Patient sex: F
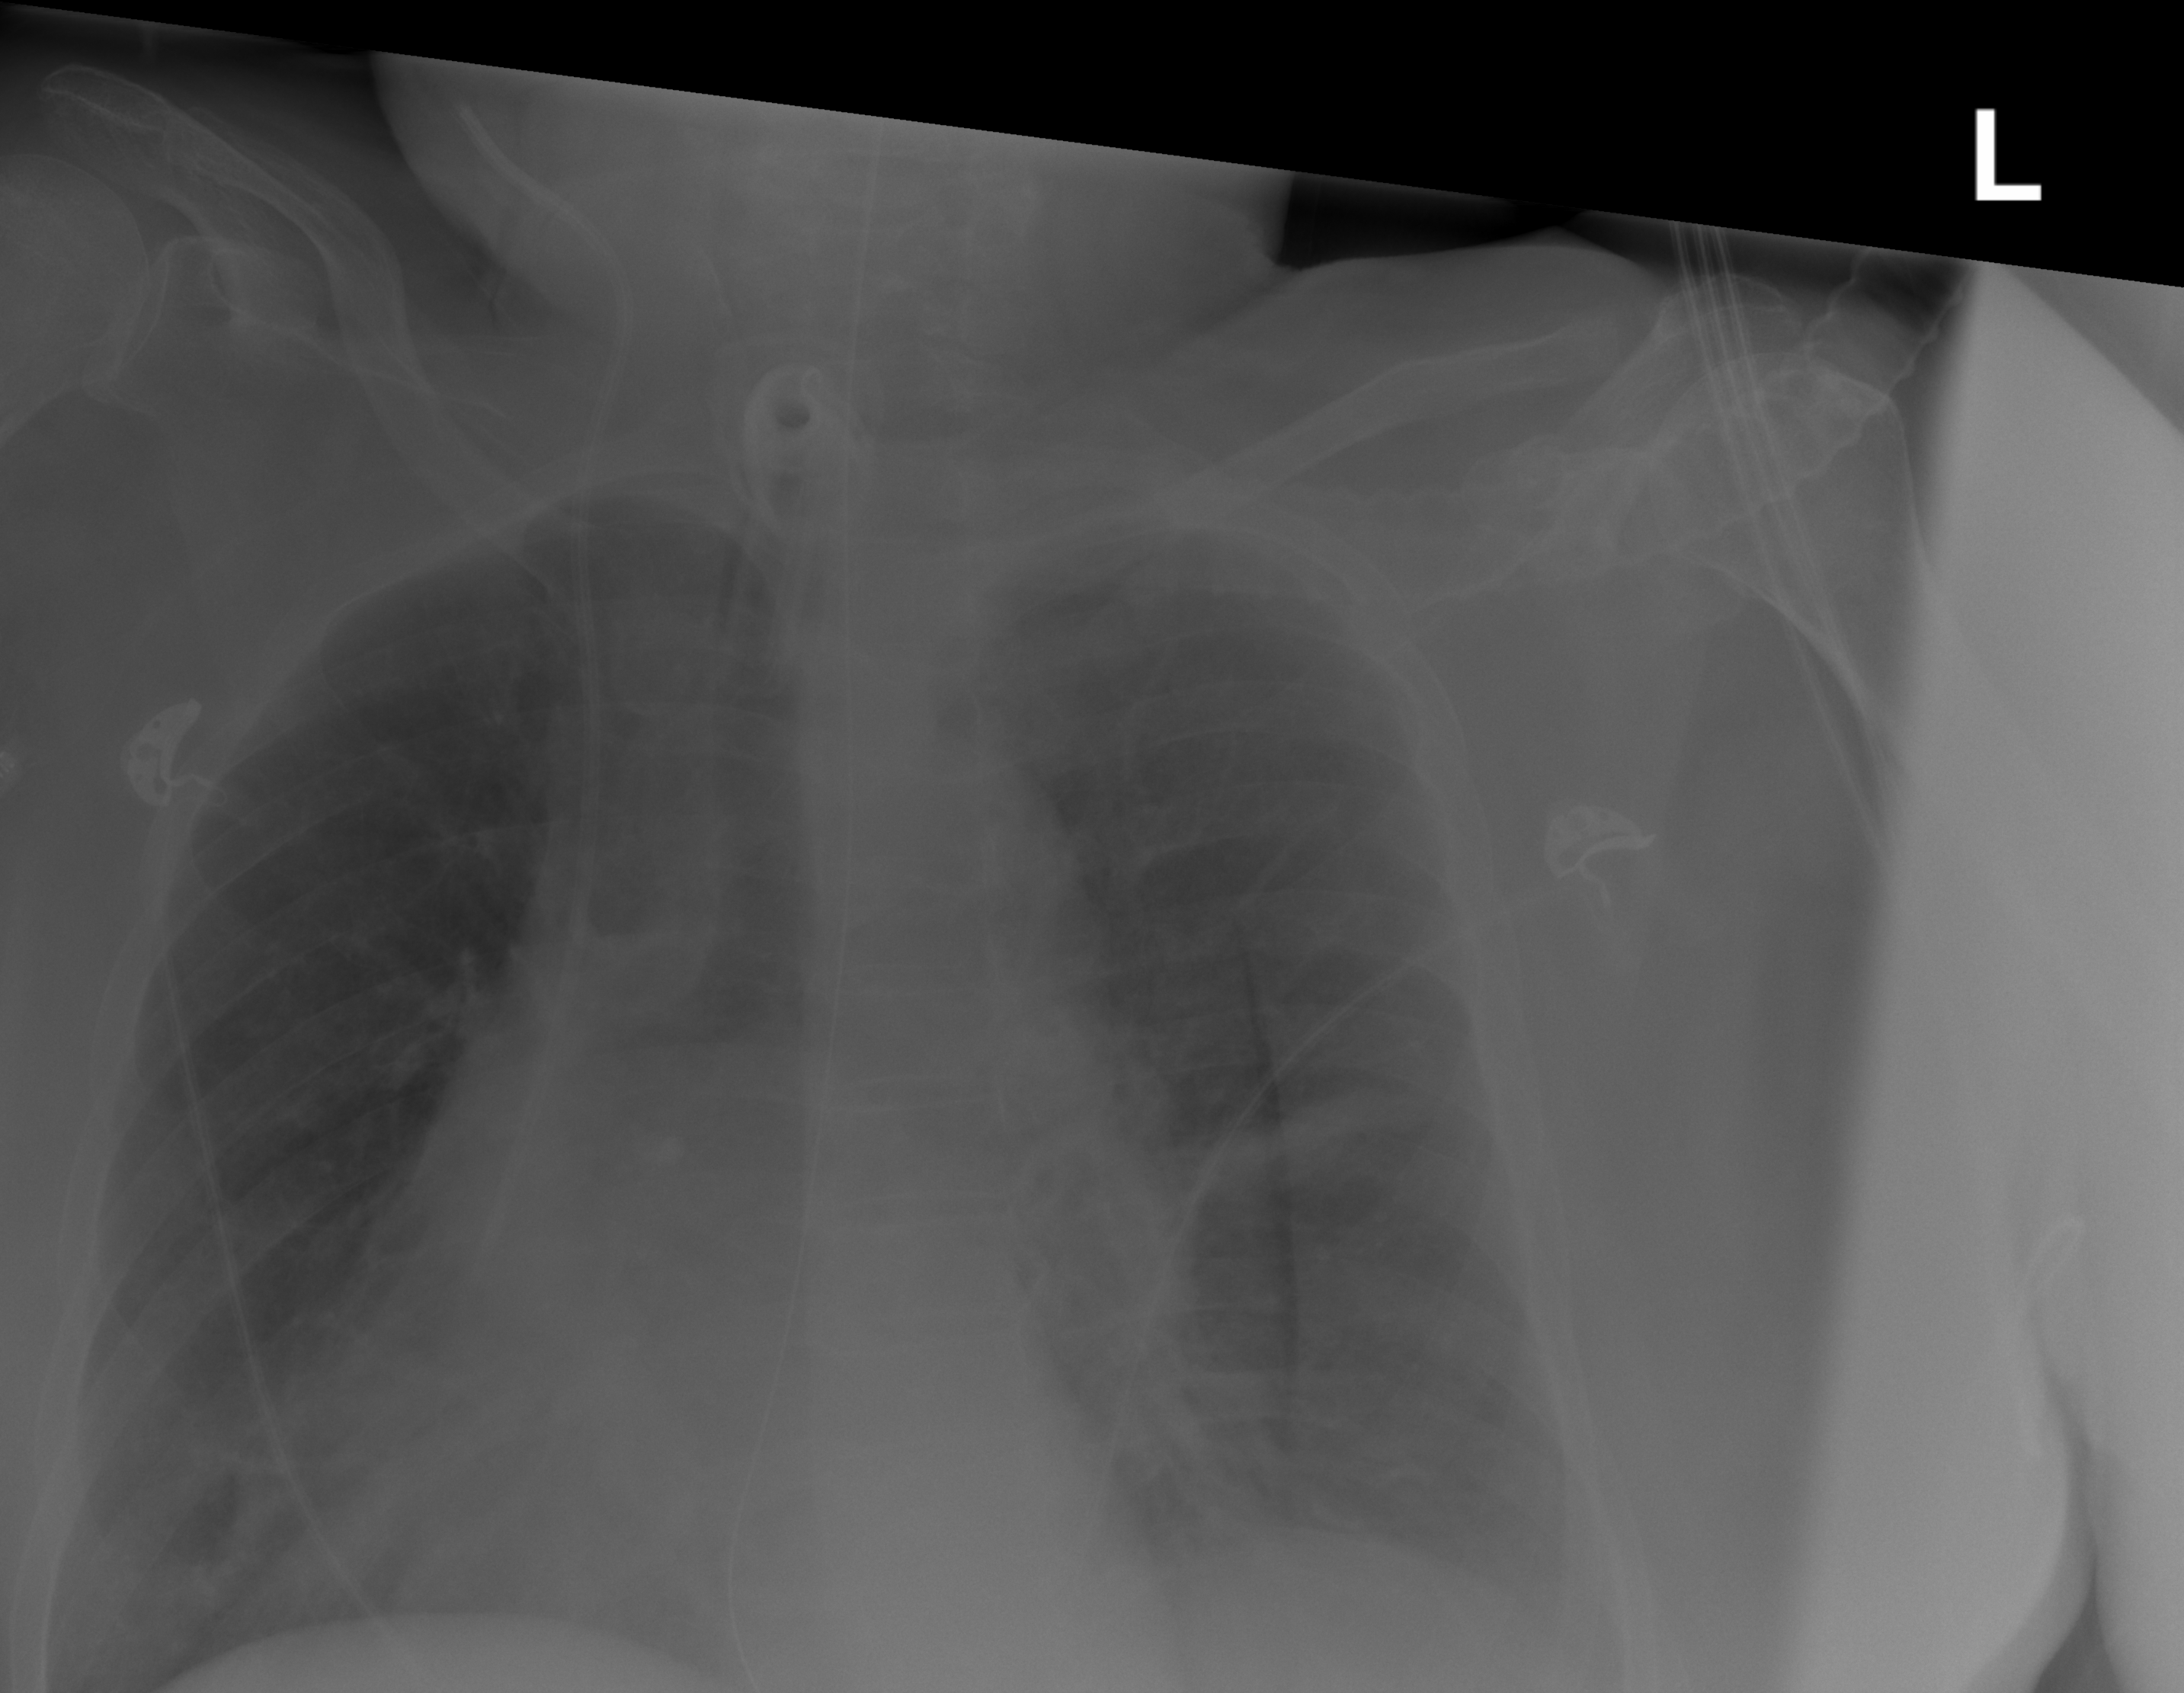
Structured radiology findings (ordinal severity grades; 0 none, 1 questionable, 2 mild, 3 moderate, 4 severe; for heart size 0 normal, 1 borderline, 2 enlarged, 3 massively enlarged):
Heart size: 2
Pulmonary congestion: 0
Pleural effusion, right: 2
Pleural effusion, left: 2
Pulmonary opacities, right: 2
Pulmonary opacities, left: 0
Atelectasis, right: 2
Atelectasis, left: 2